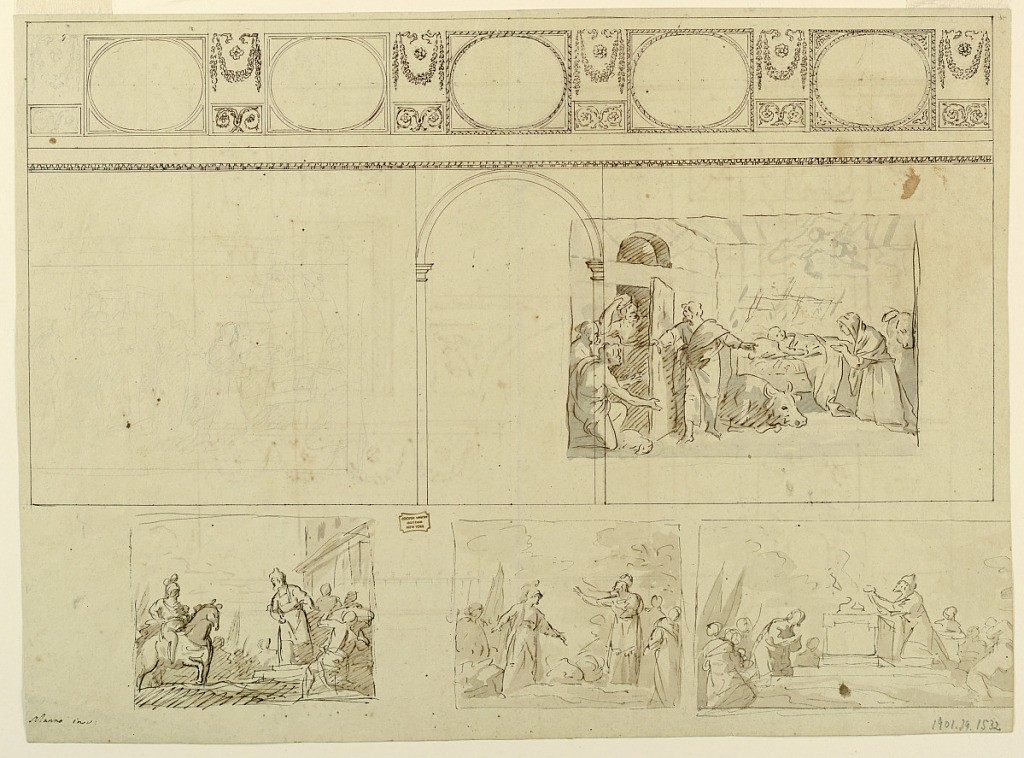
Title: Designs for a Church Wall
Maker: Francesco Manno, Italian, 1754 - 1831
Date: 1754–1831
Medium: Brush and gray wash, pen and brown ink, black chalk on paper
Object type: Drawing
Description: Recto: Studies of wall designs
Verso: Wall elevations with Studies for a Nativity, and three studies of a Reception and a Sacrifice, possibly studies for the compositions of Alexander and Iadda.